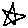
Label: star